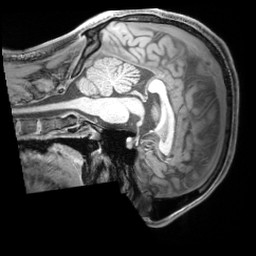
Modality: T1w
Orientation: sagittal
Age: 23
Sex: male
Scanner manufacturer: siemens
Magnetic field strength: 3 T
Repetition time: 1.97 s
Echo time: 0.00206 s